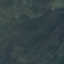
Land use / land cover: HerbaceousVegetation